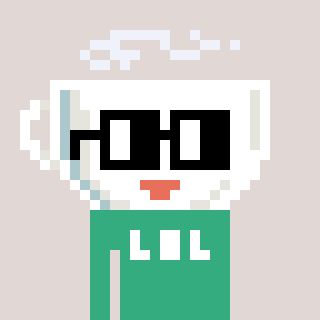
a pixel art character with square black glasses, a mug-shaped head and a teal-colored body on a warm background